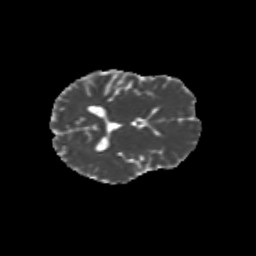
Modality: MD
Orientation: axial
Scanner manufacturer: siemens
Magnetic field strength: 3 T
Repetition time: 9.2 s
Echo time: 0.084 s